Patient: sex F, age 39
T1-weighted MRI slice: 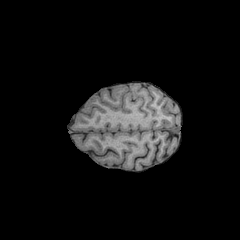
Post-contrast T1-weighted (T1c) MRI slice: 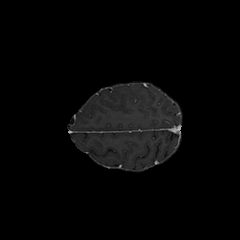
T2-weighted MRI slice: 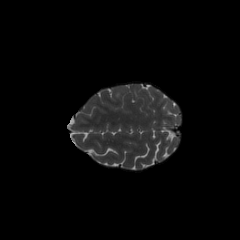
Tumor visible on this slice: yes
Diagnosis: Astrocytoma, IDH-mutant
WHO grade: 2